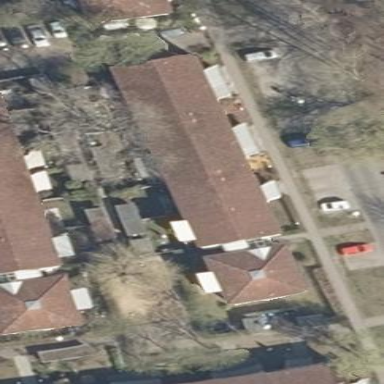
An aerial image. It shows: Terrace building with gabled roof.